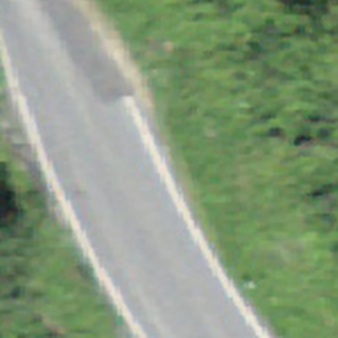
Label: other